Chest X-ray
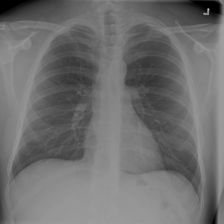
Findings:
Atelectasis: negative
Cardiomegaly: negative
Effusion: negative
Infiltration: negative
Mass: negative
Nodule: negative
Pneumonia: negative
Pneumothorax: negative
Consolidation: negative
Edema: negative
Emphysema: negative
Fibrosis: negative
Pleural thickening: negative
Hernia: negative